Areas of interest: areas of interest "Xiaohe Lotus Bay Scenic Area"
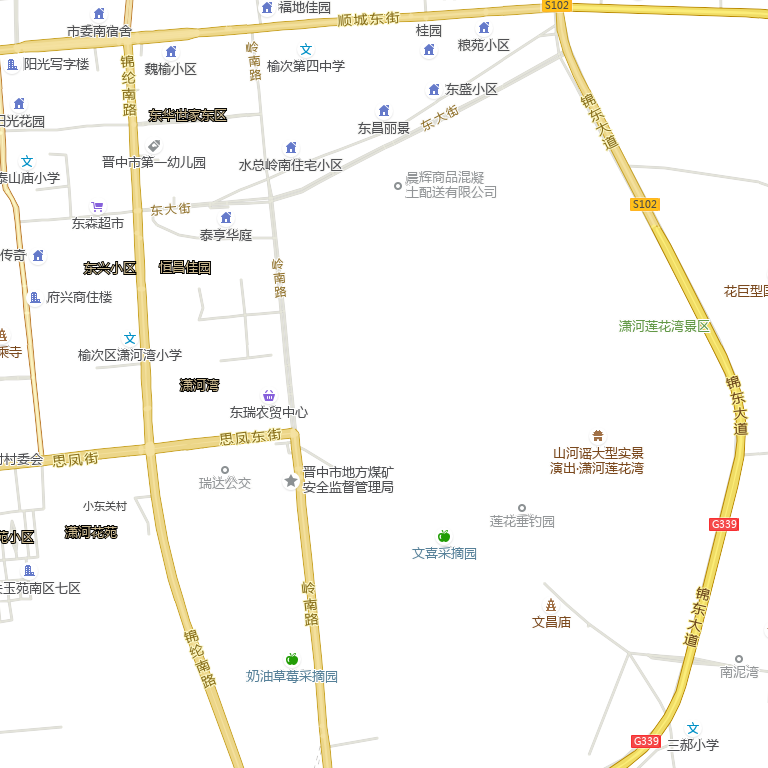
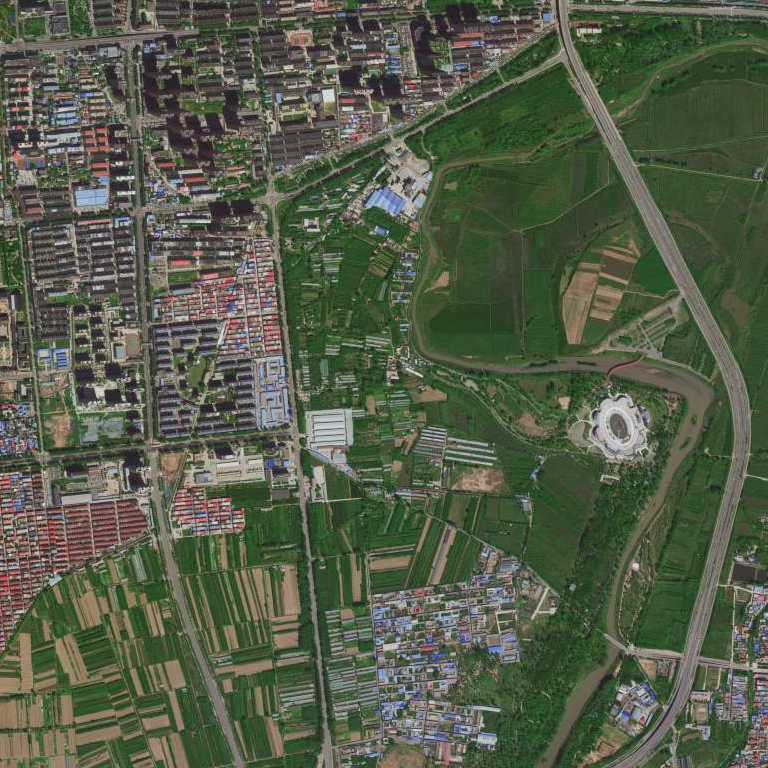